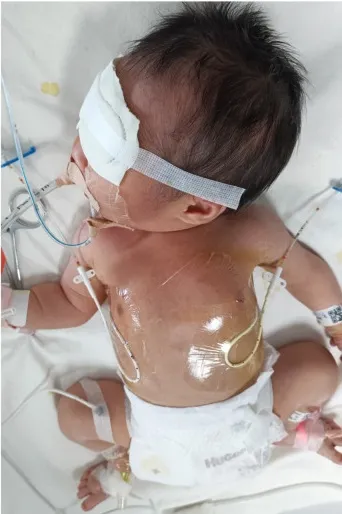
The preterm patient was at risk for neonatal varicella. (B) The patient was receiving closed-chest drainage, as well as invasive mechanical ventilatory support with high-frequency oscillatory ventilation.
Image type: medical_photograph (skin_photograph)